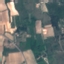
Label: PermanentCrop